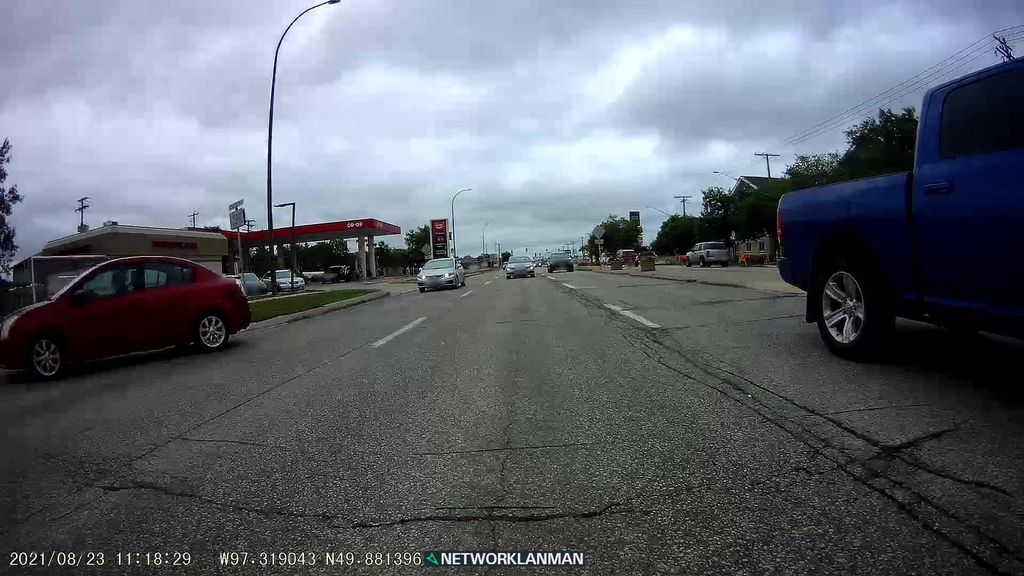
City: winnipeg